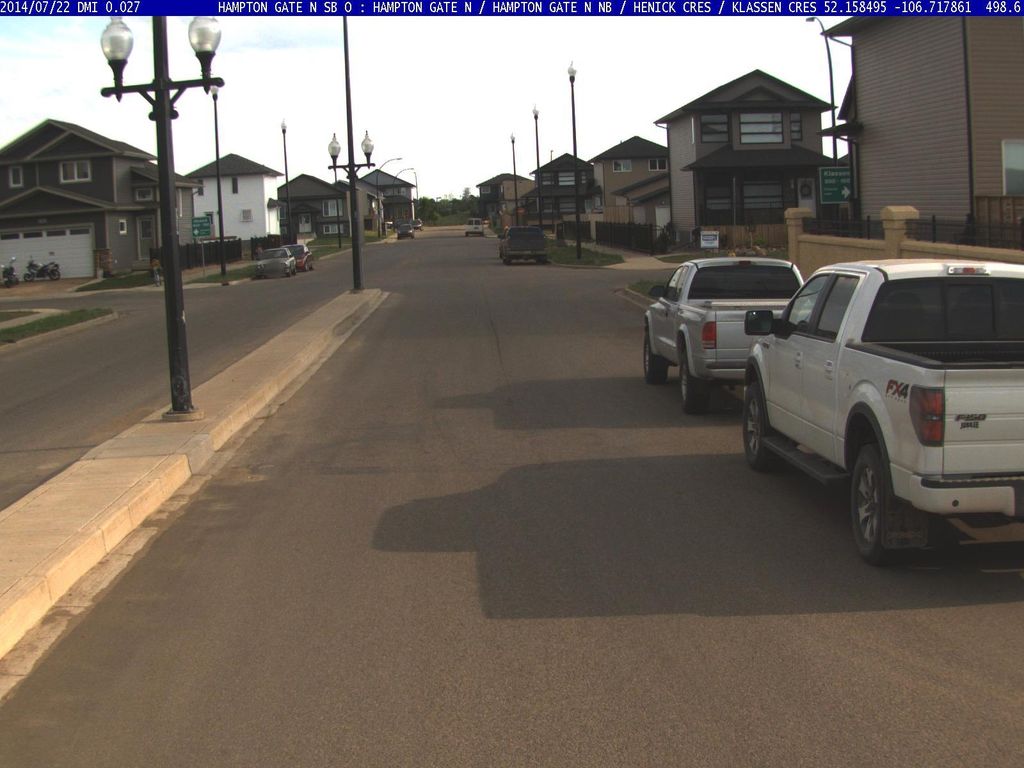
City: saskatoon